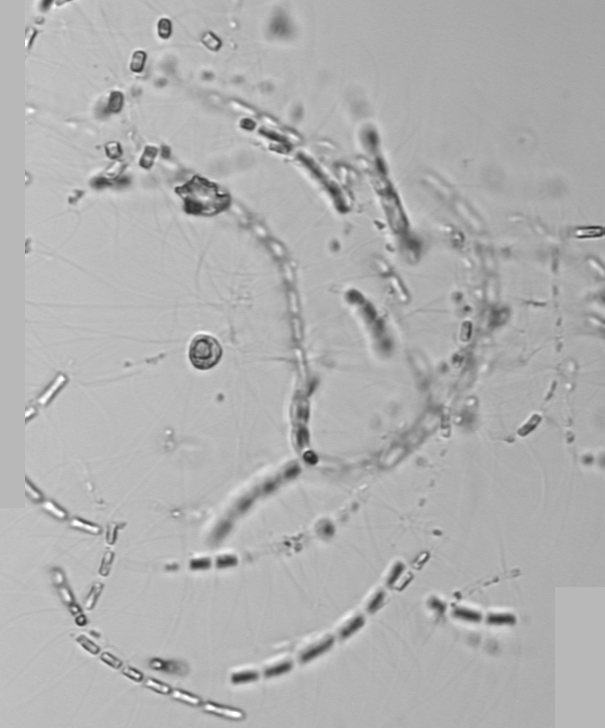
Label: Chaetoceros_socialis